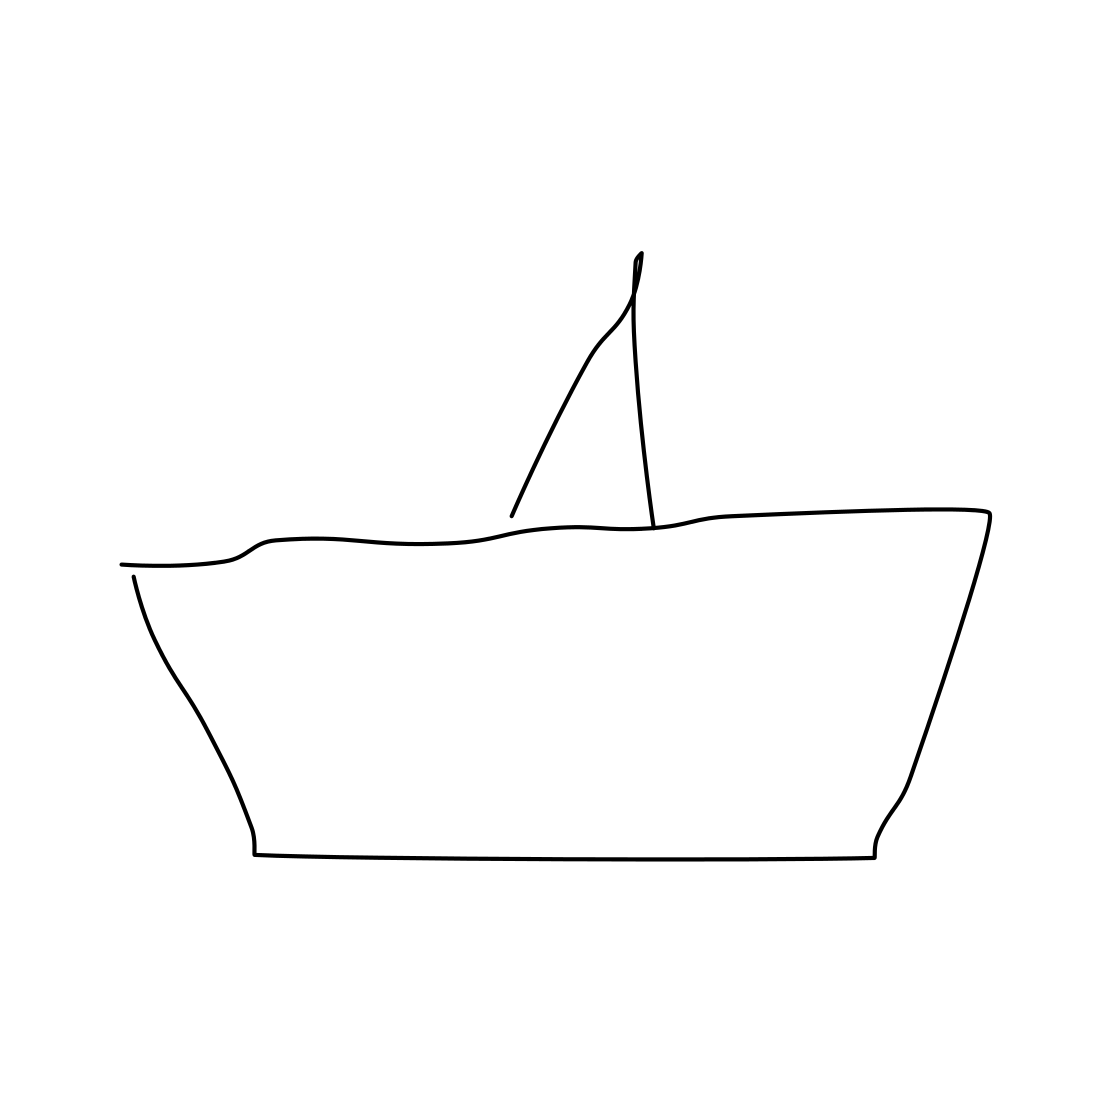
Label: ship